Question: I Want To Add Two Partial Models in One View
Because I want to add some fields of MSTDepartmentmaster On The View Of MSTCityMaster
'''
<%@ Page Language="C#" Inherits="System.Web.Mvc.ViewPage<auto_increment.Models.MSTCityMaster>" %>
<%@ Page Language="C#" Inherits="System.Web.Mvc.ViewPage<auto_increment.Models.MSTDepartmentMaster>" %>
'''

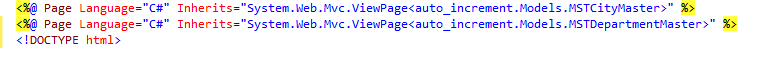
Answer: it's not possible to inherit the single view by multiple different classes.
If you use two partial in a view then you can use both different class in different partials and use them in your view.